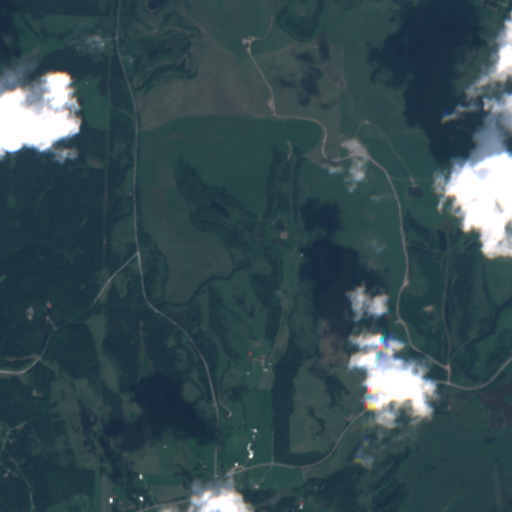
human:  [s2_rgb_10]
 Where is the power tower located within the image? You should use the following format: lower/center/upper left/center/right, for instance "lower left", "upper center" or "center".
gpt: The power tower is located in the lower right of the image.
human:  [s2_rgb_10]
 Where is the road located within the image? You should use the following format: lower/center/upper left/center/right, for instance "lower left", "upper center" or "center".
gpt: There is no road in the image.